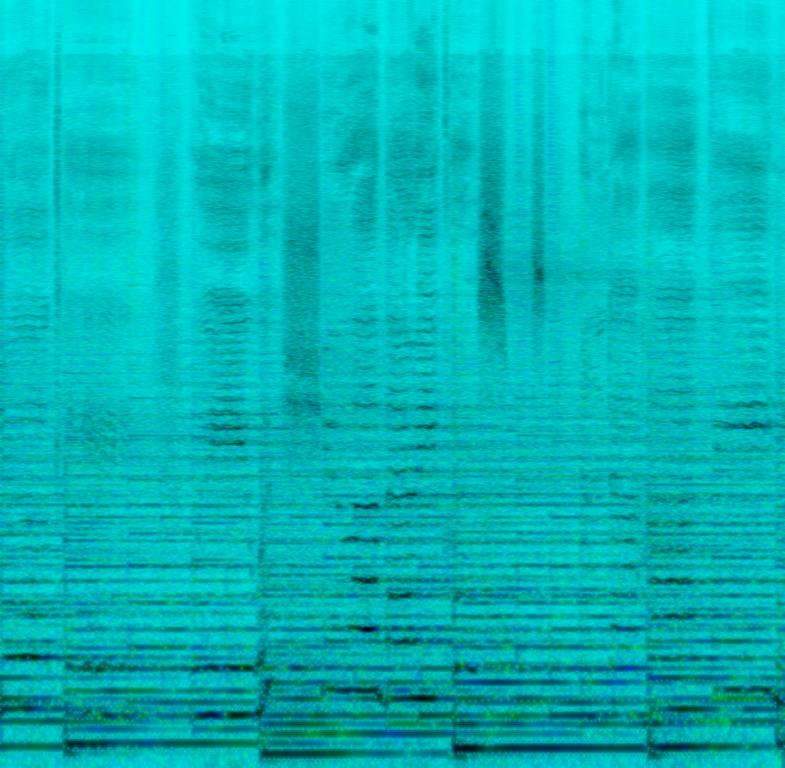
This is a Christmas music piece with heavy influences from Celtic music. There is a female vocalist singing melodically as the lead. The melodic background is provided by the strings and the piano and at the same time Celtic instruments that resemble a harp and a dulcimer. There is a calming and positive aura to this piece. It could be playing in the background at a Christmas party. It could also be used in Christmas-themed shows or social media content.